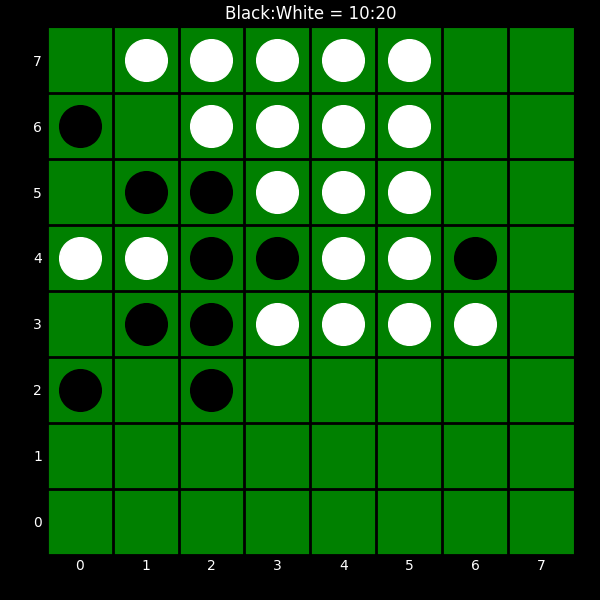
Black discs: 10
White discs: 20